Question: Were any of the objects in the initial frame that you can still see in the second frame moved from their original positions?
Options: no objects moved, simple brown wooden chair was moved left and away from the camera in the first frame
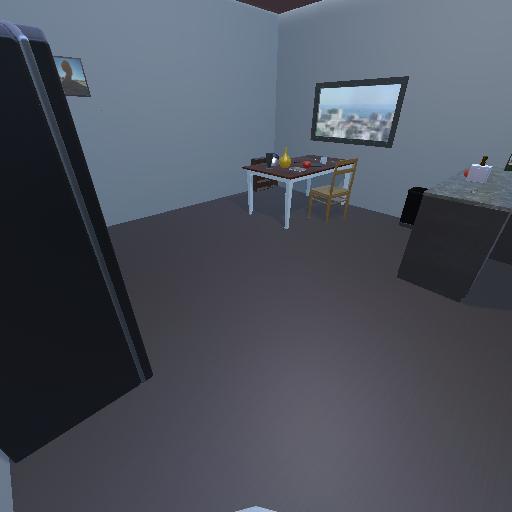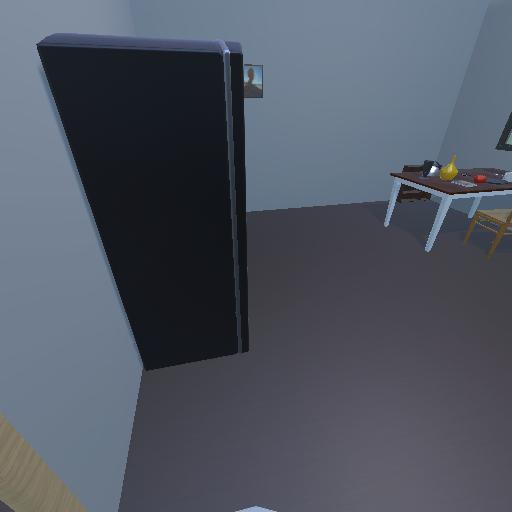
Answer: no objects moved